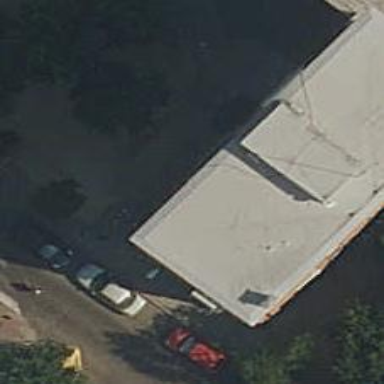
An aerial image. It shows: Fast food establishment.